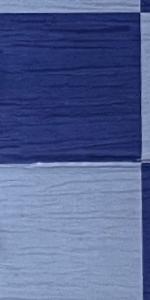
Label: Empty